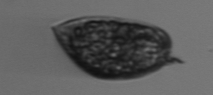
Label: Prorocentrum_micans